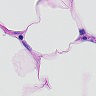
Metastatic tissue present: no